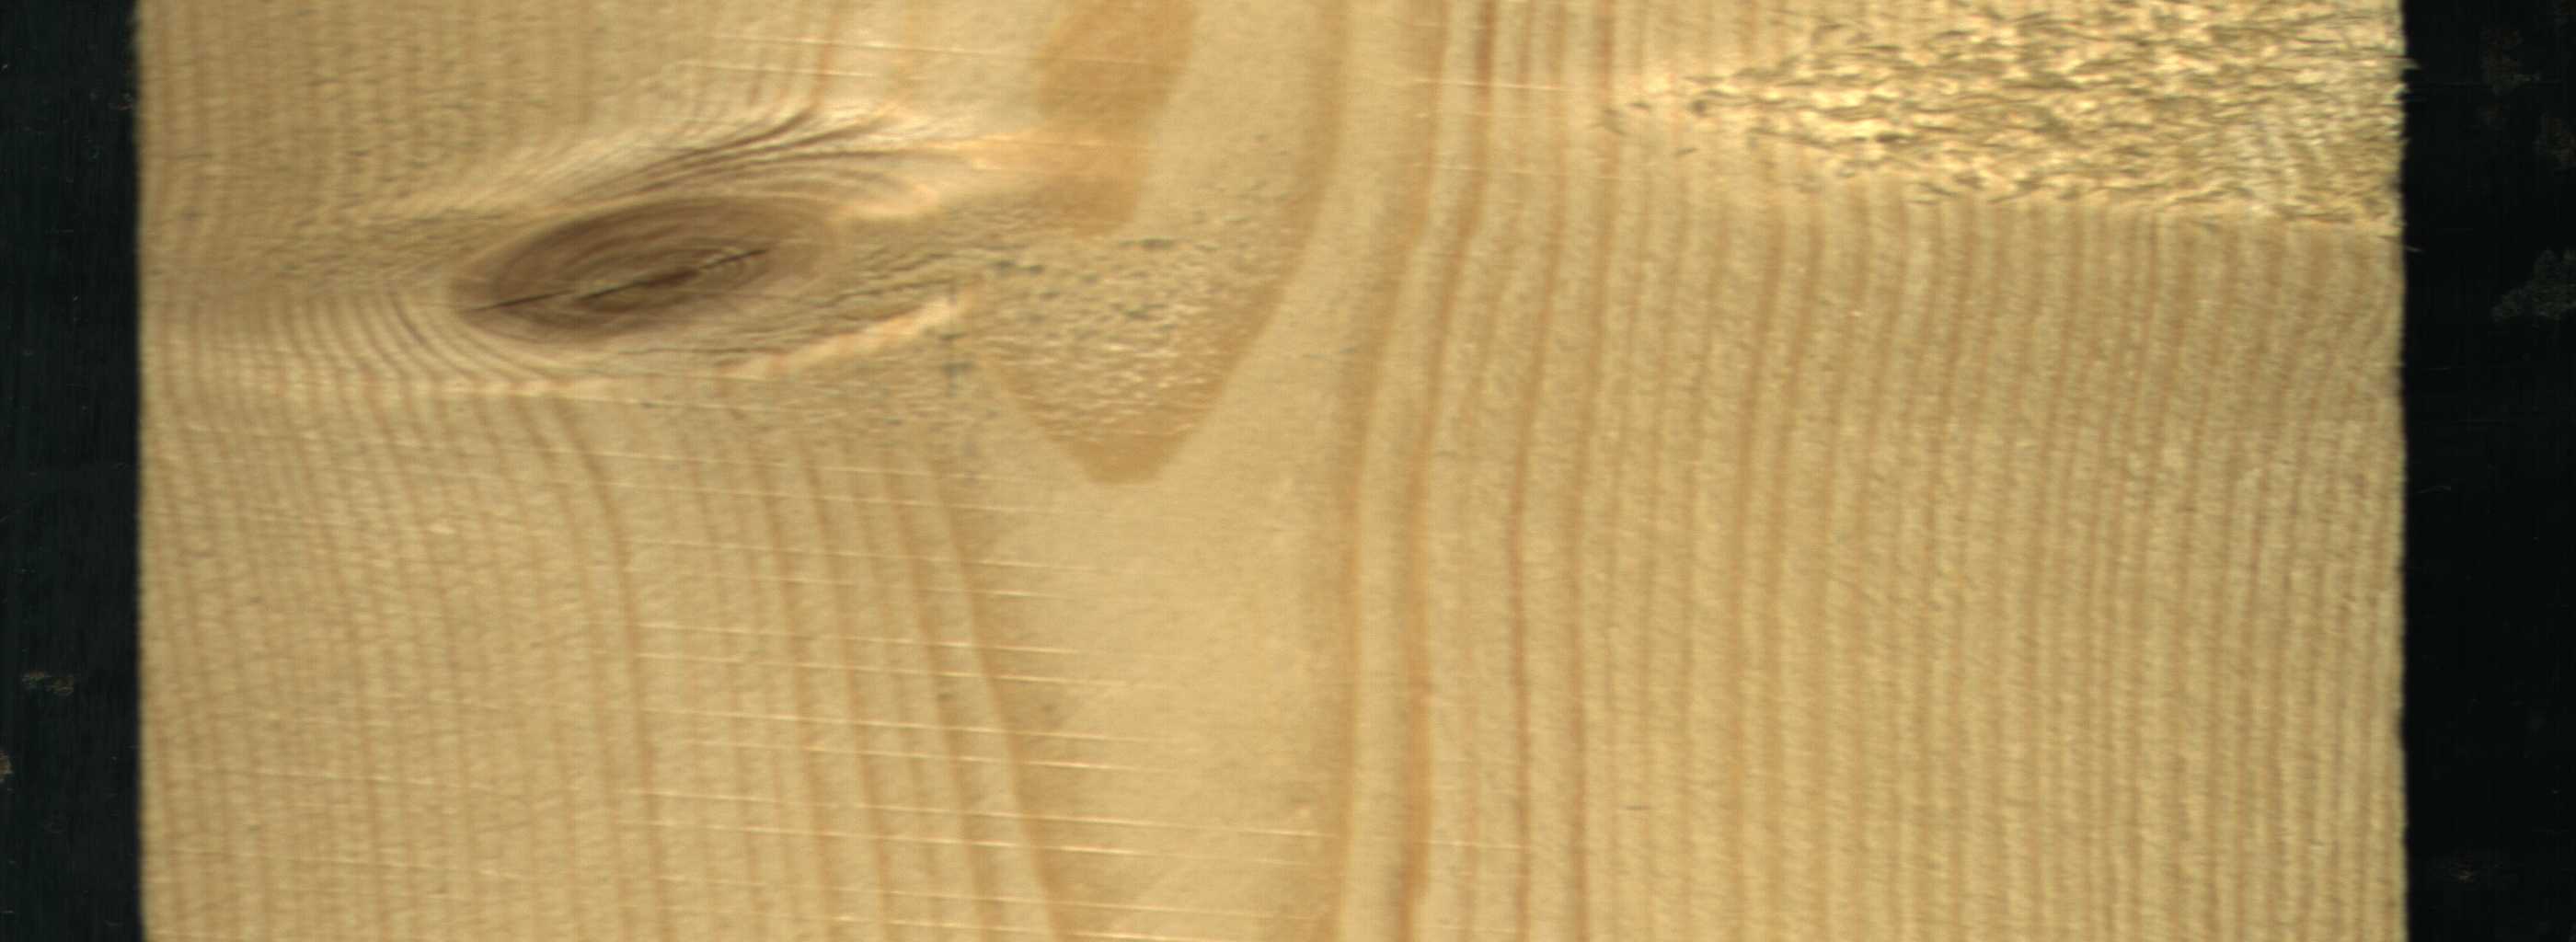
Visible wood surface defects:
knot_with_crack